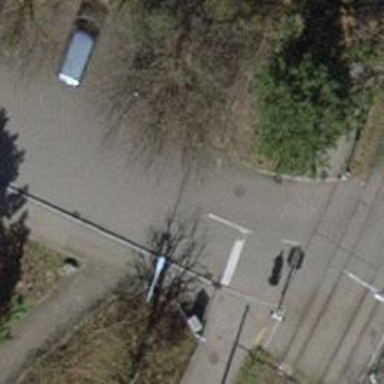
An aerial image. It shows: Road with traffic signals.